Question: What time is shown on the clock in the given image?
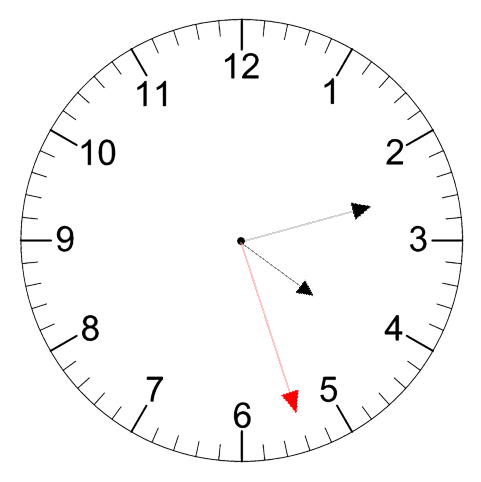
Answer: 04:12:27